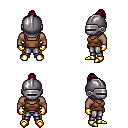
a pixel art fantasy rpg character, male body template, human, dark skin, brown pirate shirt, metal pants, brunette short topknot hairstyle, metal helm, gold gloves, gold boots, four views (front, back, left, right), 2x2 character sprite sheet, small pixel art, hard edges, no anti-aliasing